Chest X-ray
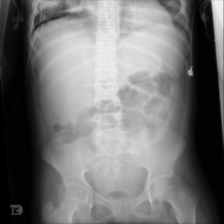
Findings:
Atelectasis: negative
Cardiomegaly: negative
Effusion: negative
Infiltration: negative
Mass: negative
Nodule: negative
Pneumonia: negative
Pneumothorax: negative
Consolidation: negative
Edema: negative
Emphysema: negative
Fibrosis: negative
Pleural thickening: negative
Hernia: negative